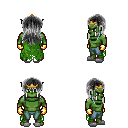
a pixel art fantasy rpg character, male body template, orc, green skin, green tattered cape, teal pants, gray unkempt hairstyle, gold tiara, gold gloves, white slippers, four views (front, back, left, right), 2x2 character sprite sheet, small pixel art, hard edges, no anti-aliasing